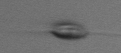
Label: Chrysochromulina